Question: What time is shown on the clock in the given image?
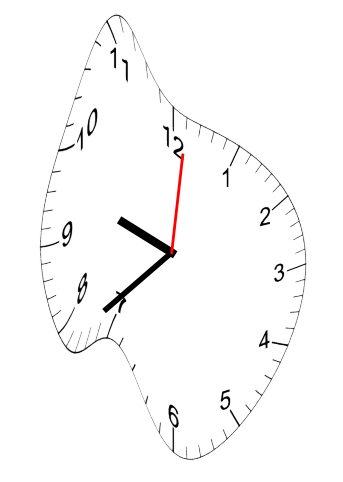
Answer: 09:38:01